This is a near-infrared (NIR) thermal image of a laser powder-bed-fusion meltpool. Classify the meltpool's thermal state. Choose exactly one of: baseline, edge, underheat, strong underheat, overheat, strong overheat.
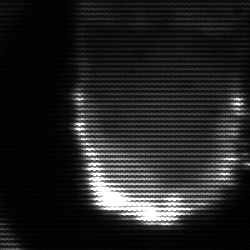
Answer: baseline